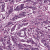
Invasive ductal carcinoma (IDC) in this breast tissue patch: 1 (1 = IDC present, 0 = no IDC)